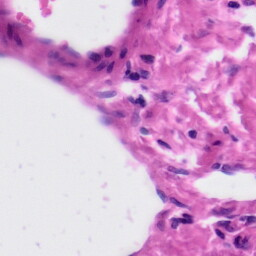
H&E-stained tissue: Liver